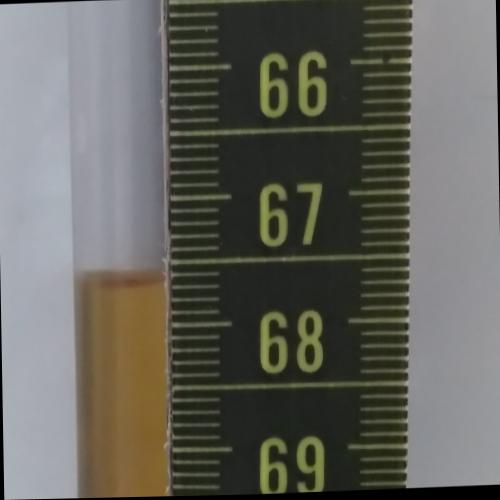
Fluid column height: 67.6 cm